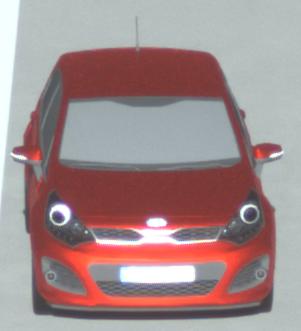
Make: KIA
Model: Rio 1.2
Detailed model: Rio (UB)
Model produced from: 2011/09
Model produced until: 2015/01
Doors: 3
Color: red
Road condition: wet road
Daytime: morning or afternoon
Contrast: high contrast